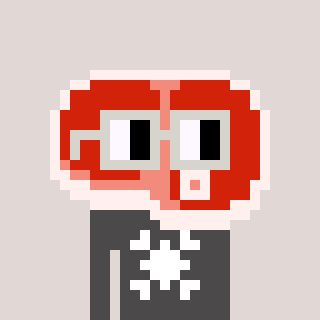
a pixel art character with square light gray glasses, a steak-shaped head and a grayscale-colored body on a warm background